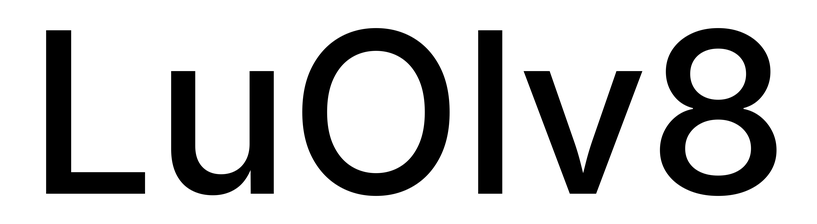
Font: Inter_Medium